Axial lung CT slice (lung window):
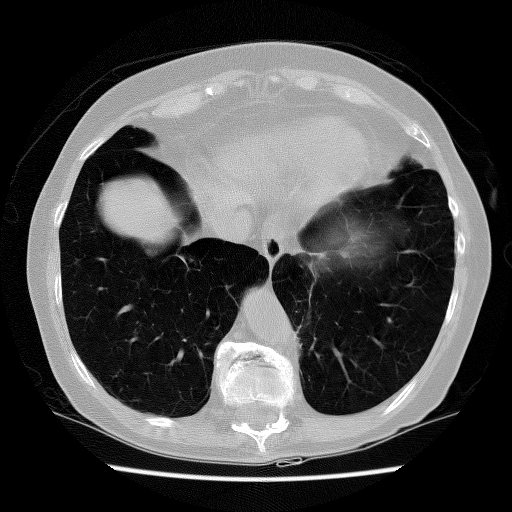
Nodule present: no